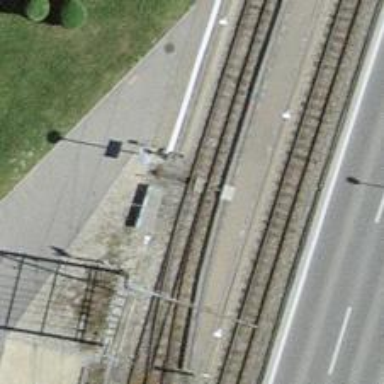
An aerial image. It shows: Railway switch.